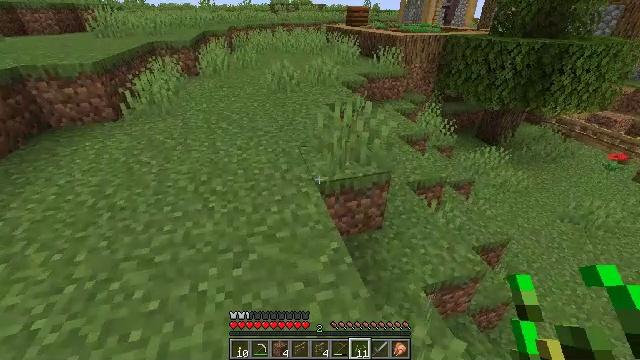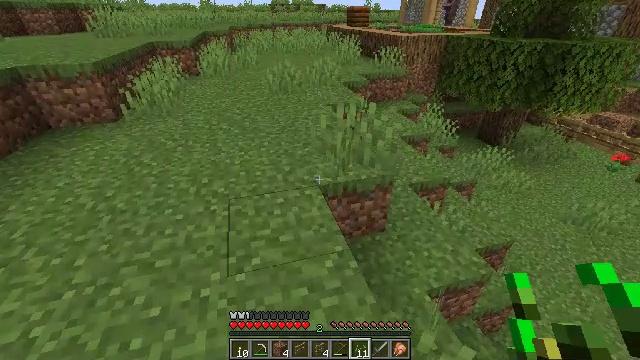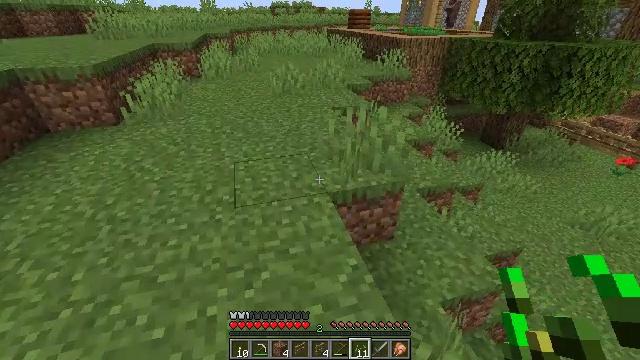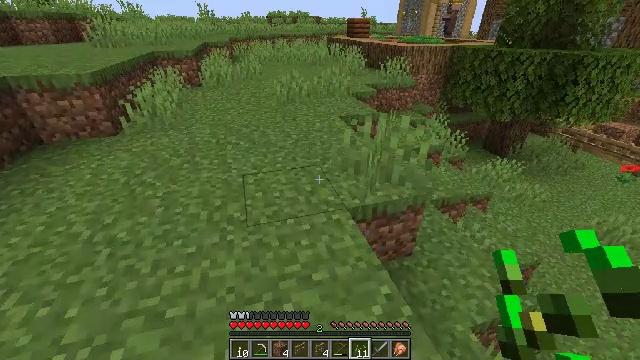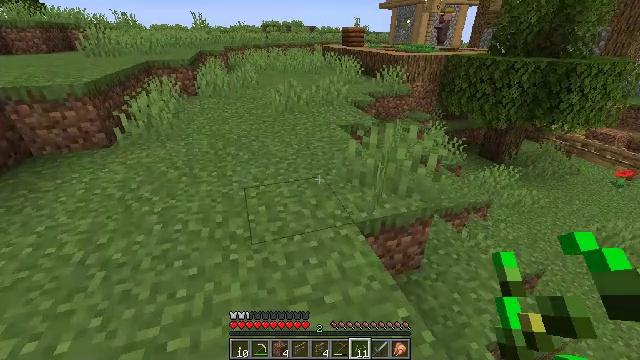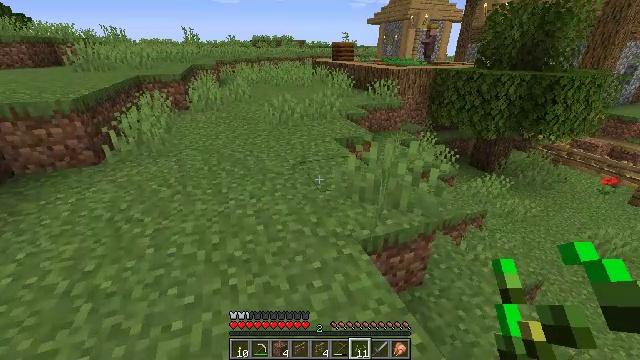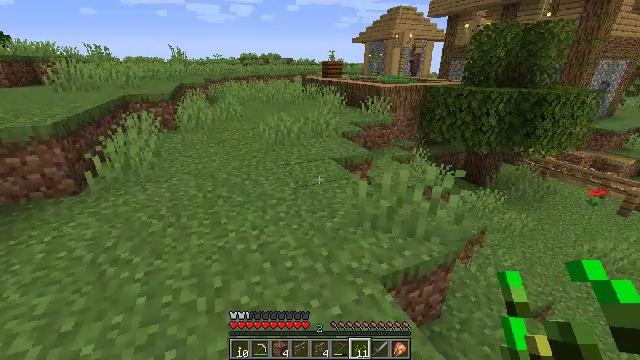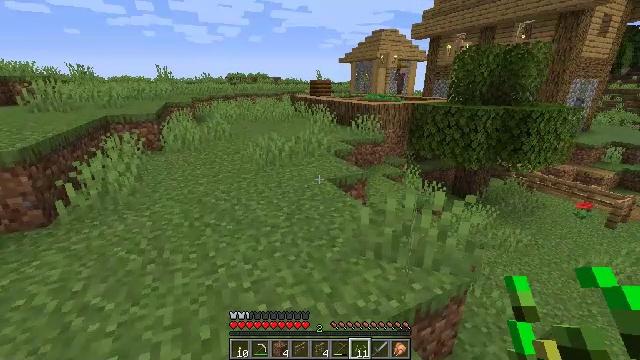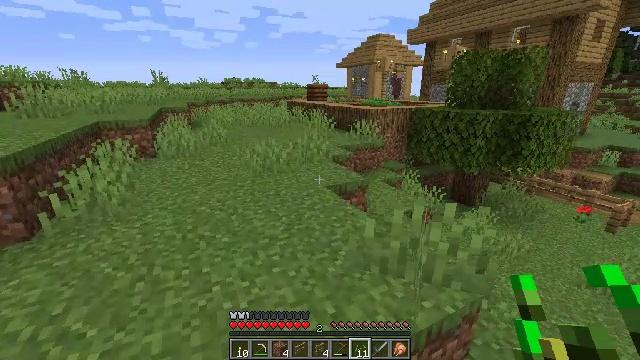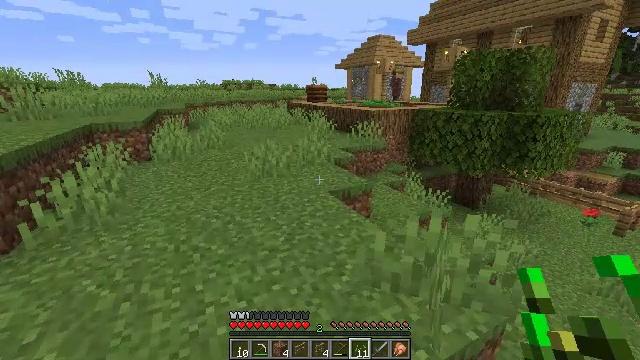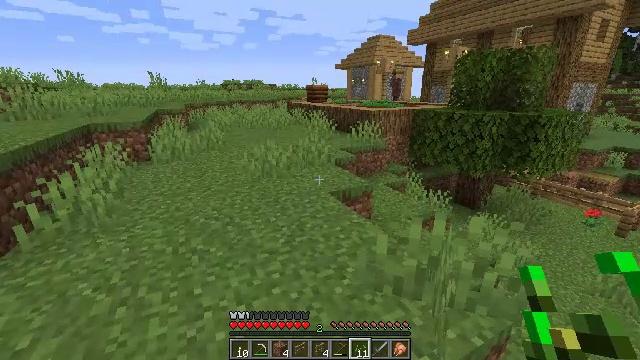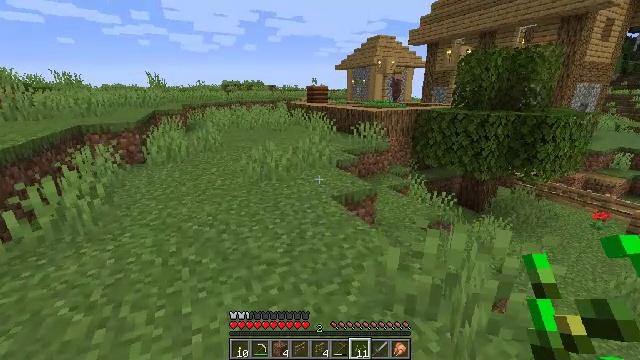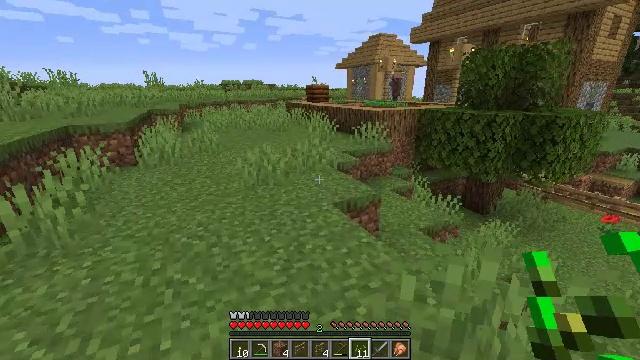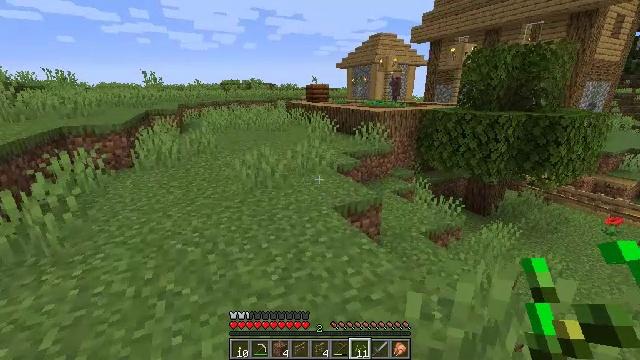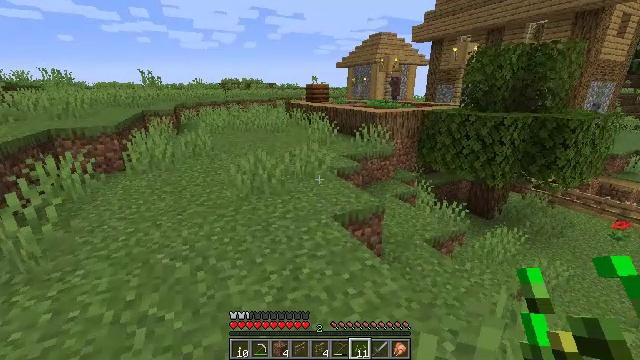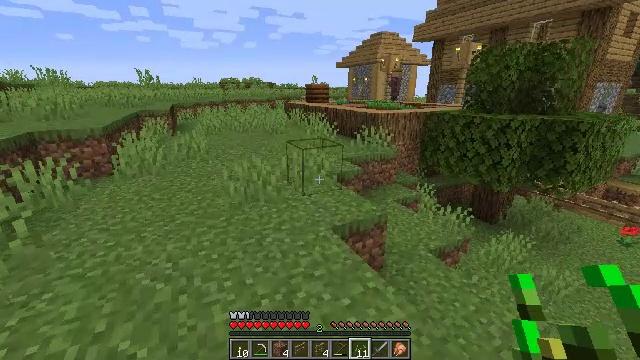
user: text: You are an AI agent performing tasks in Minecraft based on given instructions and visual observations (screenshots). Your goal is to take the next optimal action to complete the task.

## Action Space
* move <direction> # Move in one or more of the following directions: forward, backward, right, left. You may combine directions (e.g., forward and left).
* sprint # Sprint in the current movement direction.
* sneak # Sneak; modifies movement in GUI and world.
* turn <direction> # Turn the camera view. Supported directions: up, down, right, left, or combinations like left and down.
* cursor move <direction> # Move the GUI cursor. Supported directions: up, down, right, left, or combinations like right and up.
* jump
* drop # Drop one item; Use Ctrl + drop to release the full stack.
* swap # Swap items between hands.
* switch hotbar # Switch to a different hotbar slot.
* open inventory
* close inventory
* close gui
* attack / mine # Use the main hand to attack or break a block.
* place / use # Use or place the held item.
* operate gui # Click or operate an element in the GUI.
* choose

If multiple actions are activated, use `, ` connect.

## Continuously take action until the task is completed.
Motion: motion action
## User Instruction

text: Collect carrots by breaking the crop.
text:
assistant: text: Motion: move forward and move left
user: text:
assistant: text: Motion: move forward and move left
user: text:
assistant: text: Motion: move forward and move left, turn up
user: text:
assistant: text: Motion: move forward and move left, turn right and up
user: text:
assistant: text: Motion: move forward and move left, turn right and up
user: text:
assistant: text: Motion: move forward, turn right and up
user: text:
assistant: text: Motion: move forward, turn right and up
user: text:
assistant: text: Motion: move forward
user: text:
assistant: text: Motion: move forward
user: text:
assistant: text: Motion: move forward
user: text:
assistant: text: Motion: move forward
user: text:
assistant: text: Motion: move forward
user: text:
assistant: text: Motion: move forward
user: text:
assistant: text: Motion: move forward
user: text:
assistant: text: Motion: move forward
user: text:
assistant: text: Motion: move forward
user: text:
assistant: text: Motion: move forward
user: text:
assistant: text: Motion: move forward
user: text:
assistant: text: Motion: move forward
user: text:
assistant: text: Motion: move forward
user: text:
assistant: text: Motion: move forward
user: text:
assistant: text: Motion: move forward
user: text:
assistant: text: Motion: move forward
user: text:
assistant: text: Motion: move forward
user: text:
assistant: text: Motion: move forward
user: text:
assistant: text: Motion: move forward
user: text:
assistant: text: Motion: move forward
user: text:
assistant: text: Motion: move forward
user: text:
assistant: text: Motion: move forward
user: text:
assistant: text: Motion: move forward